Question: I just start using the new JavaFX 8 control 'DatePicker'. In <URL>, it is stated that it has couple of cool features that I would like to have in my GUI application:
1. I want to change the format from mm/dd/yyyy to dd/mm/yyyy.
2. I would like to restrict the date that can be selected. The user can only select from today until the same day of next year.
3. Display Hijri dates besides the original ones:

How to implement these features? The JavaDoc doesn't say much about them.
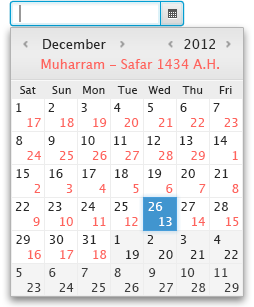
Answer: Here is the full implementation:
'''
import java.net.URL;
import java.time.LocalDate;
import java.time.chrono.HijrahChronology;
import java.time.format.DateTimeFormatter;
import java.util.ResourceBundle;
import javafx.application.Platform;
import javafx.fxml.FXML;
import javafx.fxml.Initializable;
import javafx.scene.control.DateCell;
import javafx.scene.control.DatePicker;
import javafx.scene.control.Label;
import javafx.scene.input.MouseEvent;
import javafx.util.Callback;
import javafx.util.StringConverter;
/**
*
* @author Fouad
*/
public class FXMLDocumentController implements Initializable
{
@FXML
private DatePicker dpDate;
@Override
public void initialize(URL url, ResourceBundle rb)
{
dpDate.setValue(LocalDate.now());
dpDate.setChronology(HijrahChronology.INSTANCE);
Callback<DatePicker, DateCell> dayCellFactory = dp -> new DateCell()
{
@Override
public void updateItem(LocalDate item, boolean empty)
{
super.updateItem(item, empty);
if(item.isBefore(LocalDate.now()) || item.isAfter(LocalDate.now().plusYears(1)))
{
setStyle("-fx-background-color: #ffc0cb;");
Platform.runLater(() -> setDisable(true));
/* When Hijri Dates are shown, setDisable() doesn't work. Here is a workaround */
//addEventFilter(MouseEvent.MOUSE_CLICKED, e -> e.consume());
}
}
};
StringConverter<LocalDate> converter = new StringConverter<LocalDate>()
{
final DateTimeFormatter dateFormatter = DateTimeFormatter.ofPattern("dd/MM/yyyy");
@Override
public String toString(LocalDate date)
{
if(date != null) return dateFormatter.format(date);
else return "";
}
@Override
public LocalDate fromString(String string)
{
if(string != null && !string.isEmpty())
{
LocalDate date = LocalDate.parse(string, dateFormatter);
if(date.isBefore(LocalDate.now()) || date.isAfter(LocalDate.now().plusYears(1)))
{
return dpDate.getValue();
}
else return date;
}
else return null;
}
};
dpDate.setDayCellFactory(dayCellFactory);
dpDate.setConverter(converter);
dpDate.setPromptText("dd/MM/yyyy");
}
}
'''